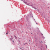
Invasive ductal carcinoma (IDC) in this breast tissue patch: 0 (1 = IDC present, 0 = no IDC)